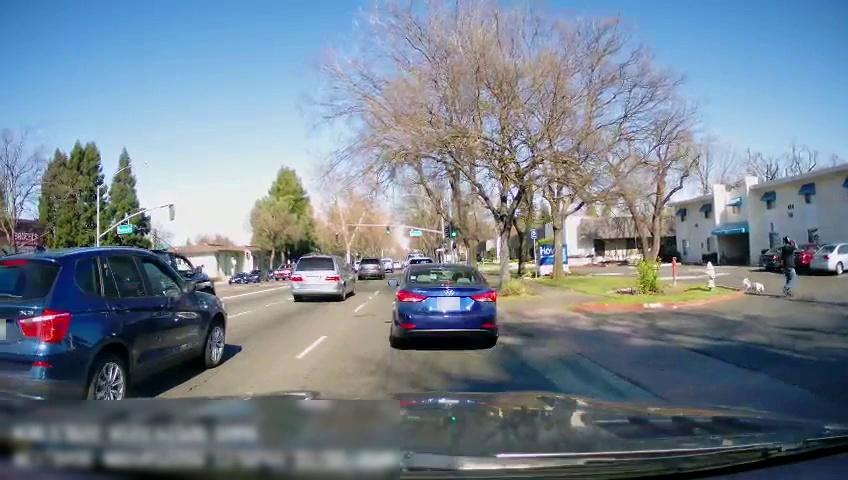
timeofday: Day
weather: Sunny
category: Drivable Space
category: Drivable Space
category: Vehicles | Car
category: Vehicles | Car
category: Vehicles | Car
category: Pedestrians
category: Vehicles | Truck
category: Vehicles | Truck
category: Vehicles | SUV
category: Vehicles | SUV
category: Vehicles | Car
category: Vehicles | Van
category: Vehicles | SUV
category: Vehicles | Car
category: Vehicles | Car
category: Vehicles | Truck
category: Vehicles | Car
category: Lanes | Alternate Lane
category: Lanes | Current Lane
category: Traffic | Signs
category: Traffic | Signs
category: Traffic | Lights
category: Traffic | Lights
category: Traffic | Signs